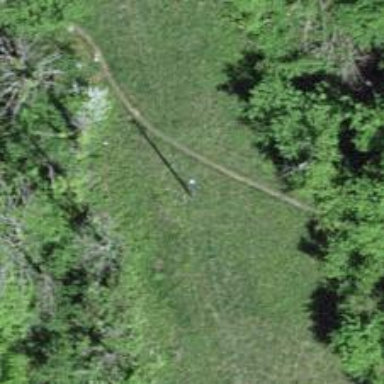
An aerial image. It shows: Power pole.